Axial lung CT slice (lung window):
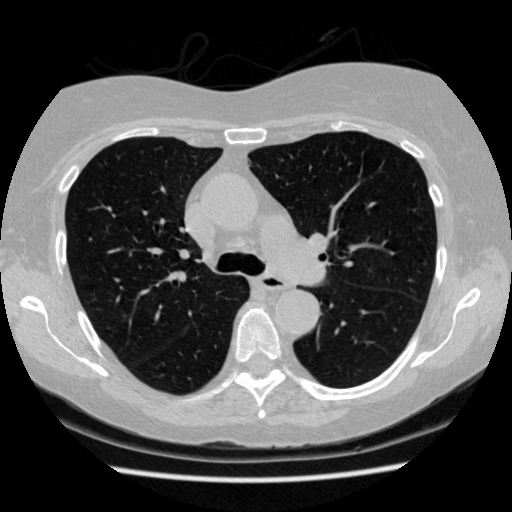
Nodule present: no